Question: I have a strange issue I am having difficulty debugging. We have a WPF application built on top of the NotifyIcon made by Philipp Sumi.
<URL>
<URL>
We are using the verion from nugget:
'''
<package id="Hardcodet.NotifyIcon.Wpf" version="1.0.5" targetFramework="net45" />
'''
The problem is that the first time (and only the first time) the application is ran, it fails with the following exception. It is easy to recreate by hovering the mouse over the system tray icon when it appears. On subsequent runs there is no problem. The application does not have any saved state or persistent data. I'm not aware of any difference between the first and subsequent runs. It does however start much faster the second time.

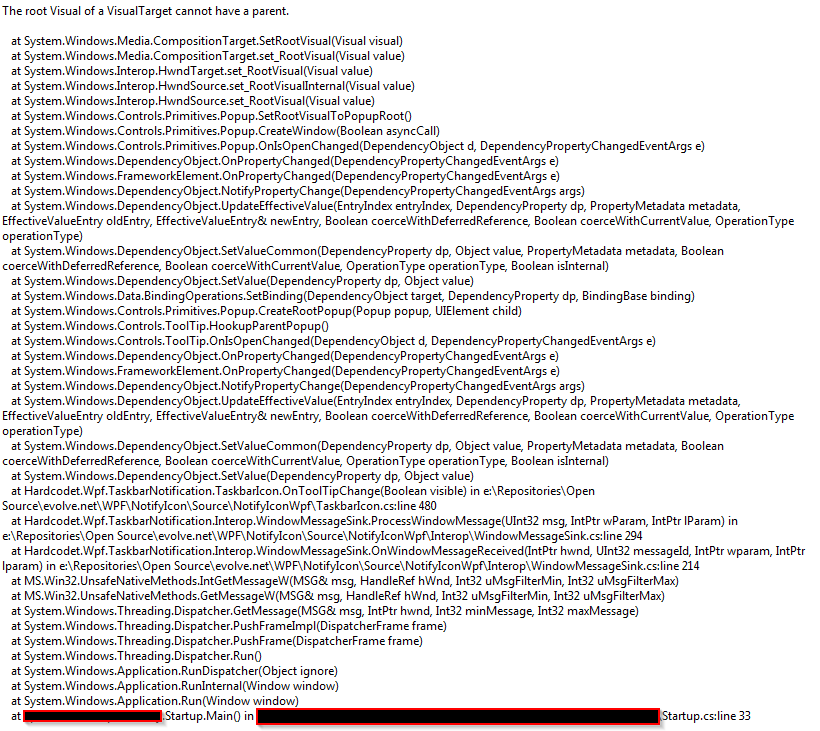
Answer: I have not been able to identify what the real cause of the problem is. It seems to be changes made in the 4.5.2 version of the framework. I did find the following work around.
At the beginning of the application simply create a tool tip and display it. This seems to cause things to get constructed correctly. For example:
'''
[STAThread]
static void Main()
{
ToolTip tt = new ToolTip();
tt.IsOpen = true;
tt.IsOpen = false;
...
}
'''
I would still like to know what the real issue is, so if anyone knows please post.